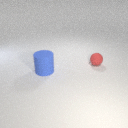
small red rubber sphere behind large blue rubber cylinder